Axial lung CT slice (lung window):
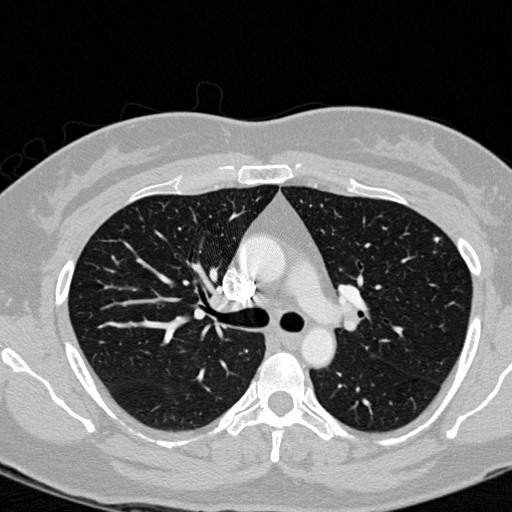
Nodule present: yes
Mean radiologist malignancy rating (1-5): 2.667